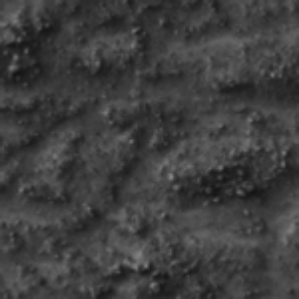
Label: frost